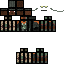
A female skeleton skin with dark skin, wearing brown helmet dressed in a green robe top and brown pants, featuring a closed mouth.